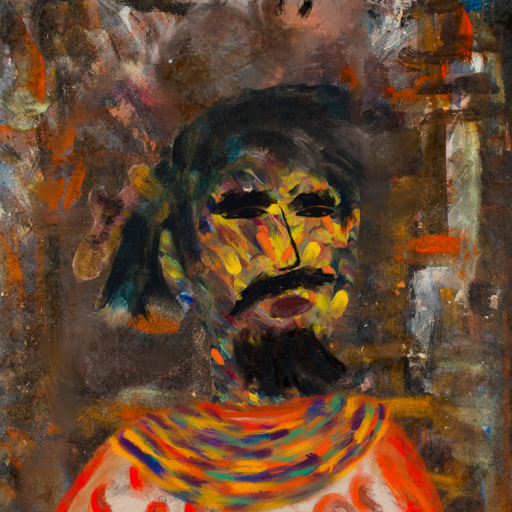
Background: GypsyQueen, Head And Neck Side: An_Impression, Face Side: Mosgoul, Bust: Rupkatha, Hair Side: Pipe, Head Accessory: Blank, Second Necklace: An_Impression_2, Necklace: Blank, Baby: Blank